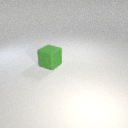
large green rubber cube